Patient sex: F
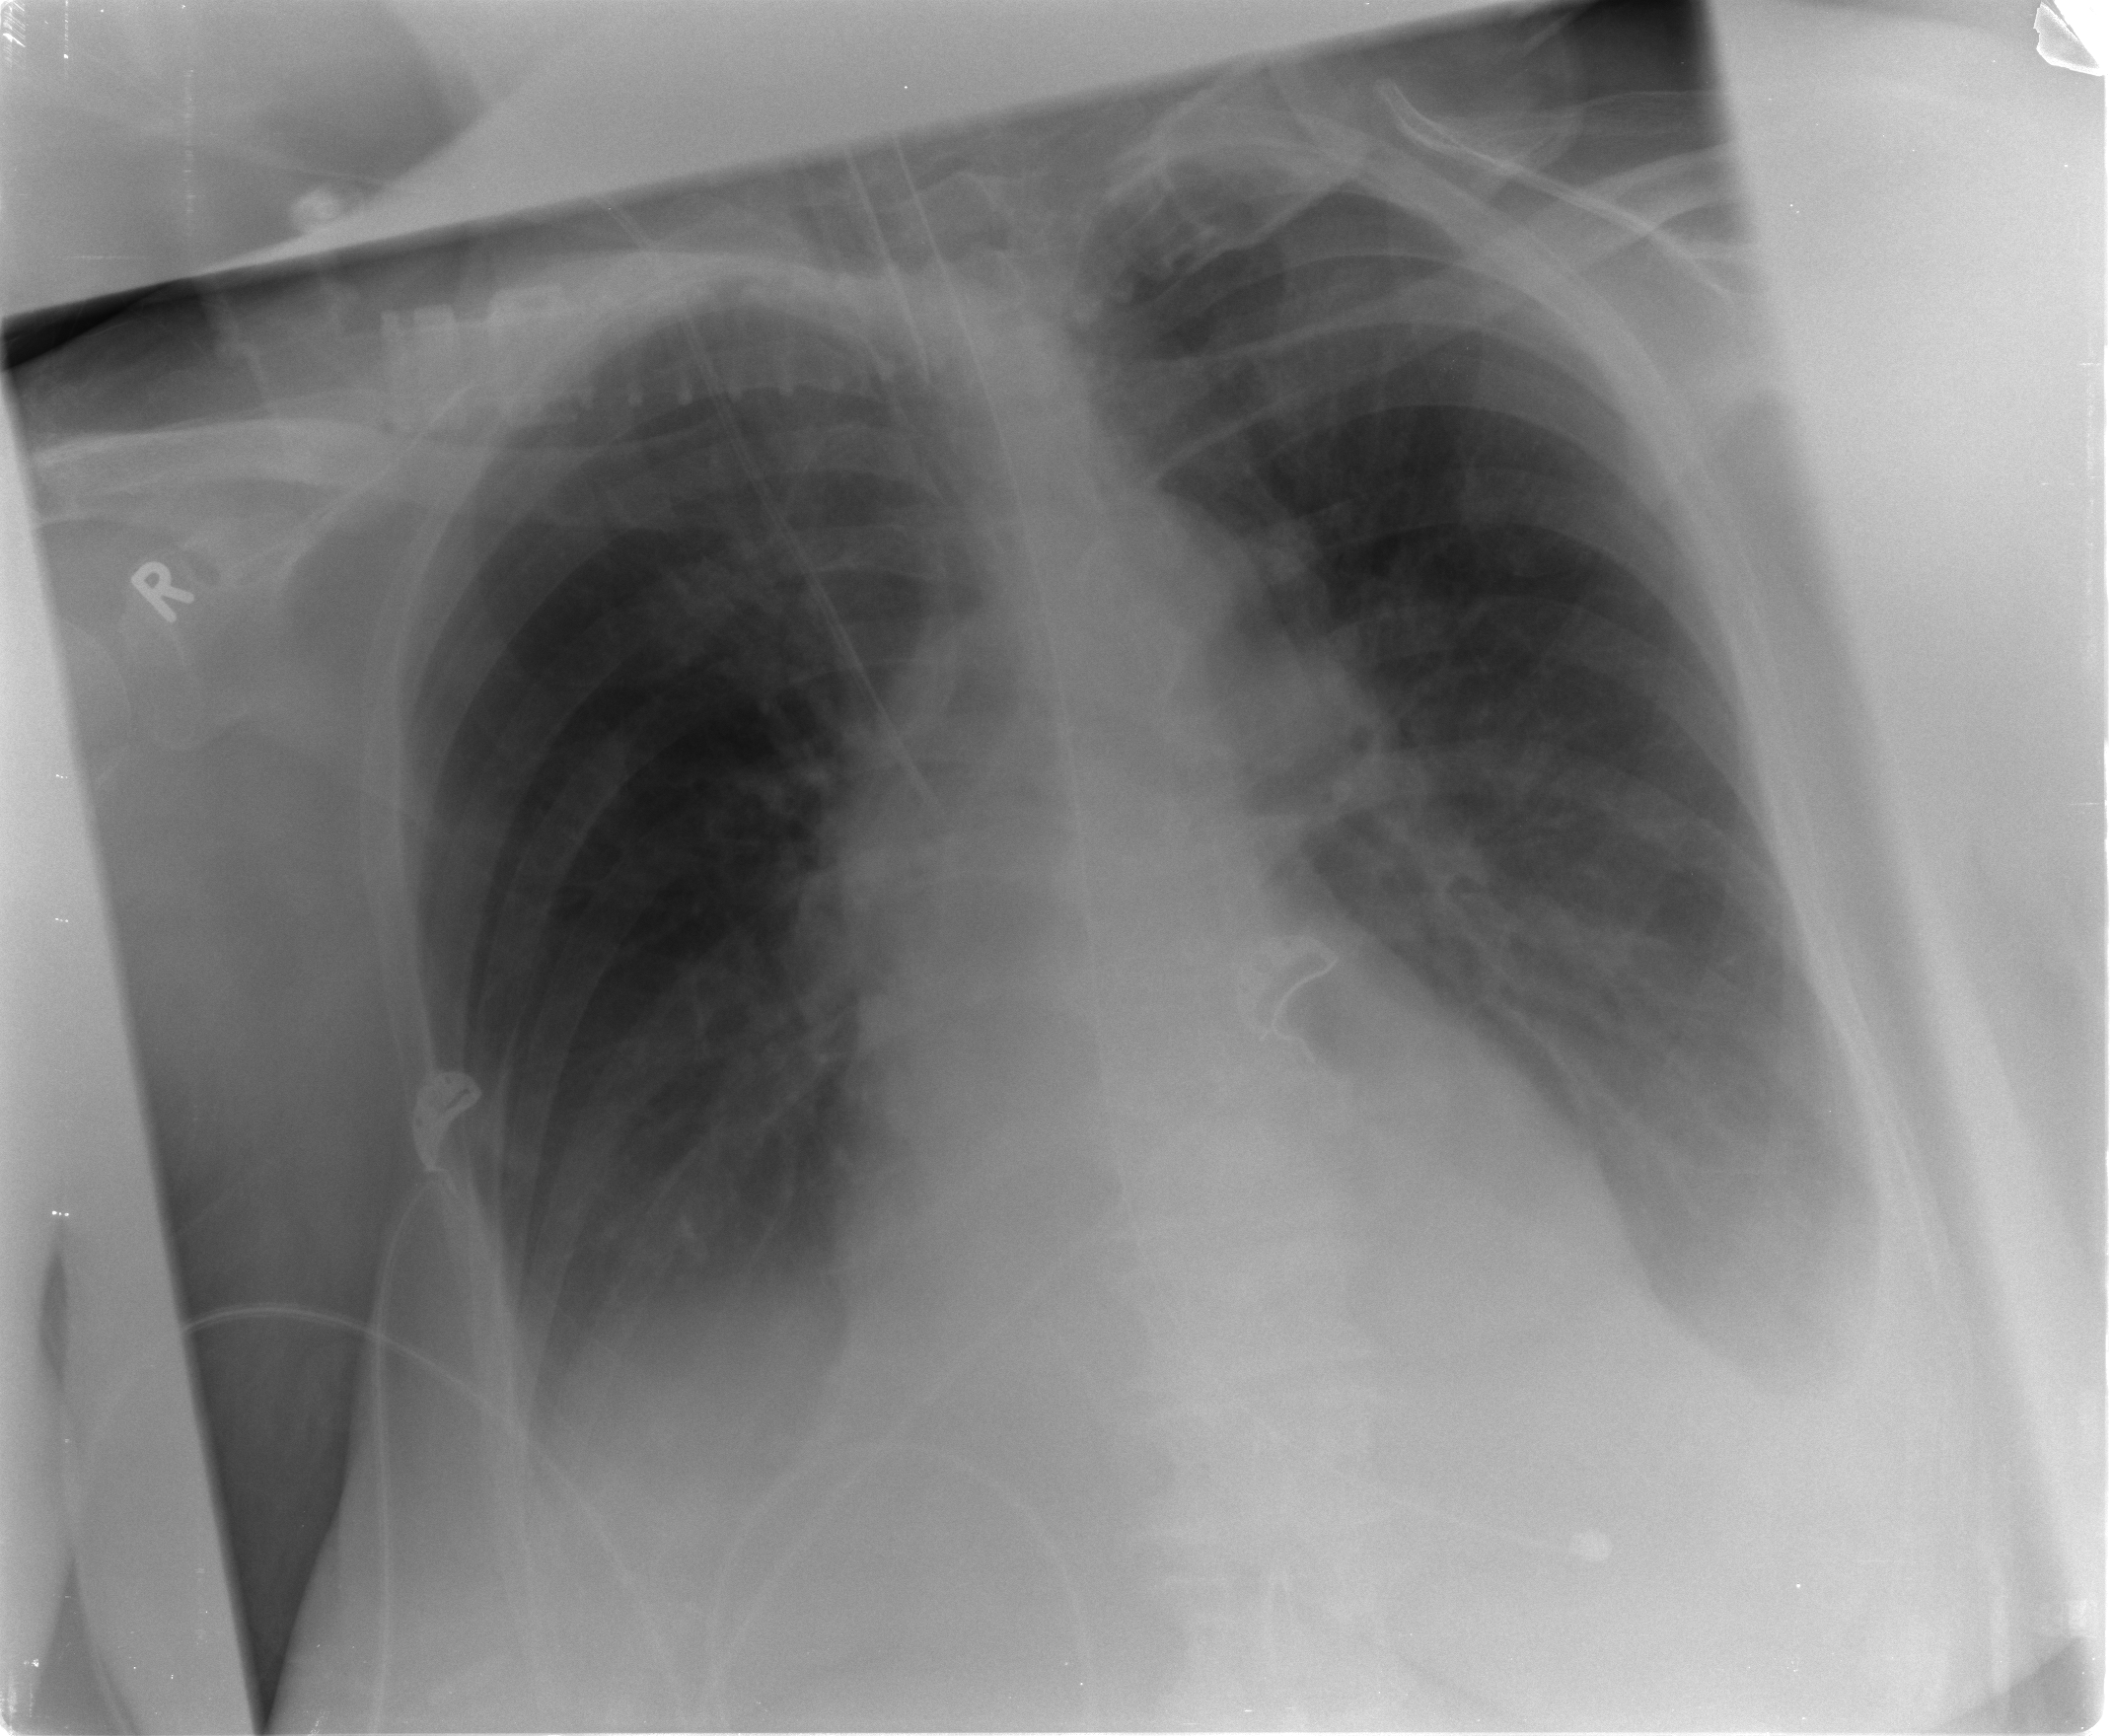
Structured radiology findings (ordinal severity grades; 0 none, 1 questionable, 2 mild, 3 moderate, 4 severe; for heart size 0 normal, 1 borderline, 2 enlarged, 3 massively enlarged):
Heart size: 0
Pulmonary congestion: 2
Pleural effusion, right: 0
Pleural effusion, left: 2
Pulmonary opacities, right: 0
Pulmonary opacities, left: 0
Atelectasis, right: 0
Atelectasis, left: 2